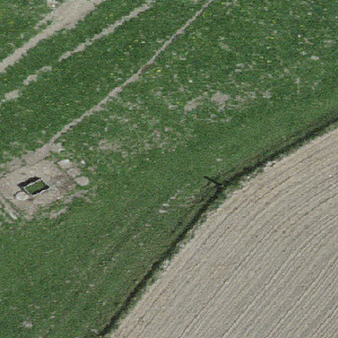
Label: other